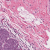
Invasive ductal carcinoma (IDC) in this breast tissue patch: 0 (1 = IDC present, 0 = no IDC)